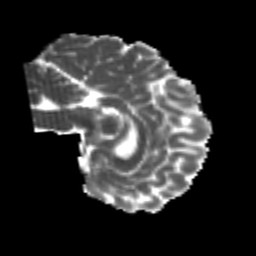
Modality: MD
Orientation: sagittal
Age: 21
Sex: female
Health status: healthy
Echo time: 0.074 s